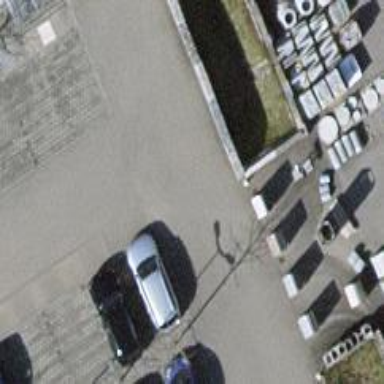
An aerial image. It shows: Parking aisle designated as service road.